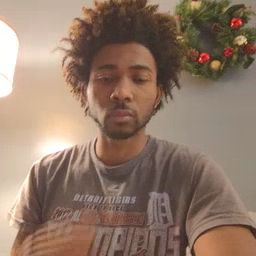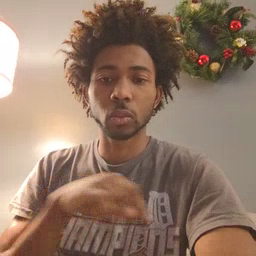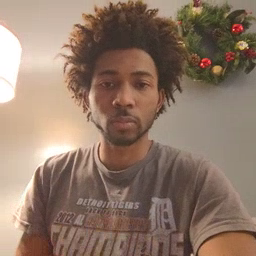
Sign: weus